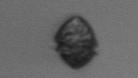
Label: Kryptoperidinium_triquetrum